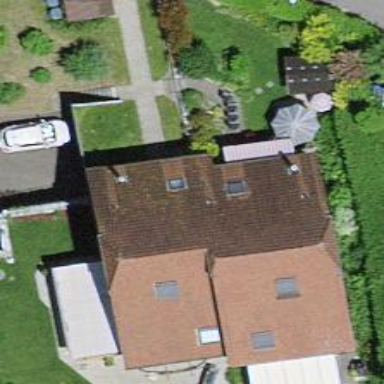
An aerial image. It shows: Garage.